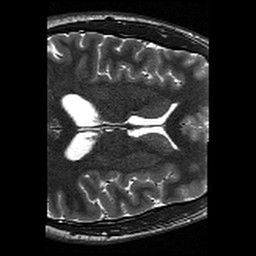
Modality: T2w
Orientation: axial
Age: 32
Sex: male
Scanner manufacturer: siemens
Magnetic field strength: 3 T
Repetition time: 13.15 s
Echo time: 0.082 s